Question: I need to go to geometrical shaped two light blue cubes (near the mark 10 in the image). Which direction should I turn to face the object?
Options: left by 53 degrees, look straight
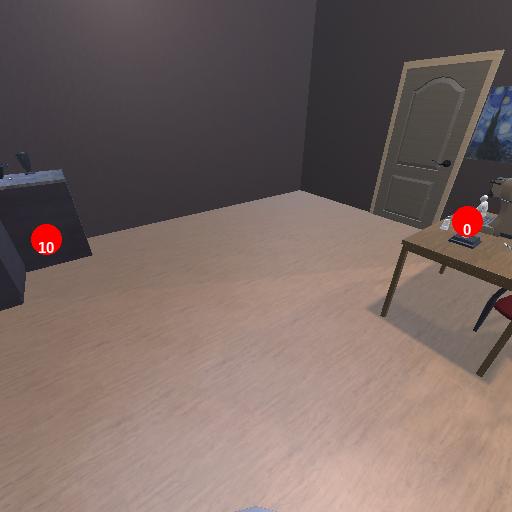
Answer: left by 53 degrees